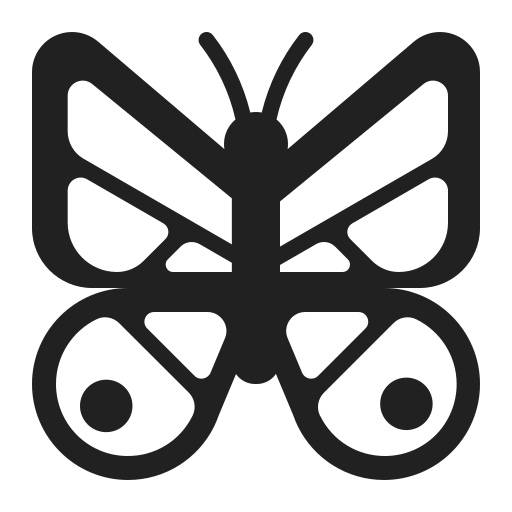
butterfly high contrast